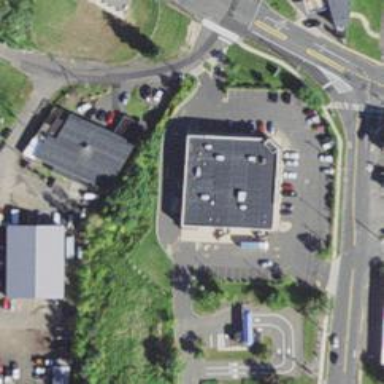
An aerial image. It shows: Pharmacy providing healthcare services.